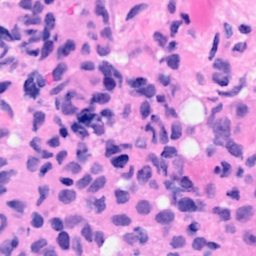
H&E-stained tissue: Breast